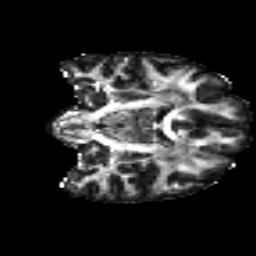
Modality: FA
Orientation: coronal
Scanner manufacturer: siemens
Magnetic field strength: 3 T
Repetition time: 4.16 s
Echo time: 0.0806 s